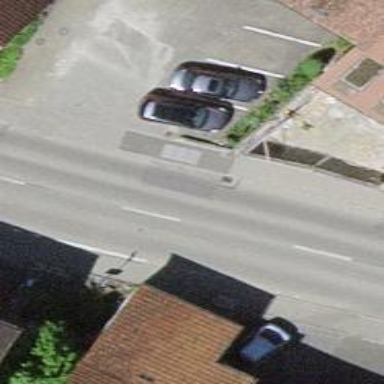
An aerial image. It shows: Bus stop with stop position for public transport.